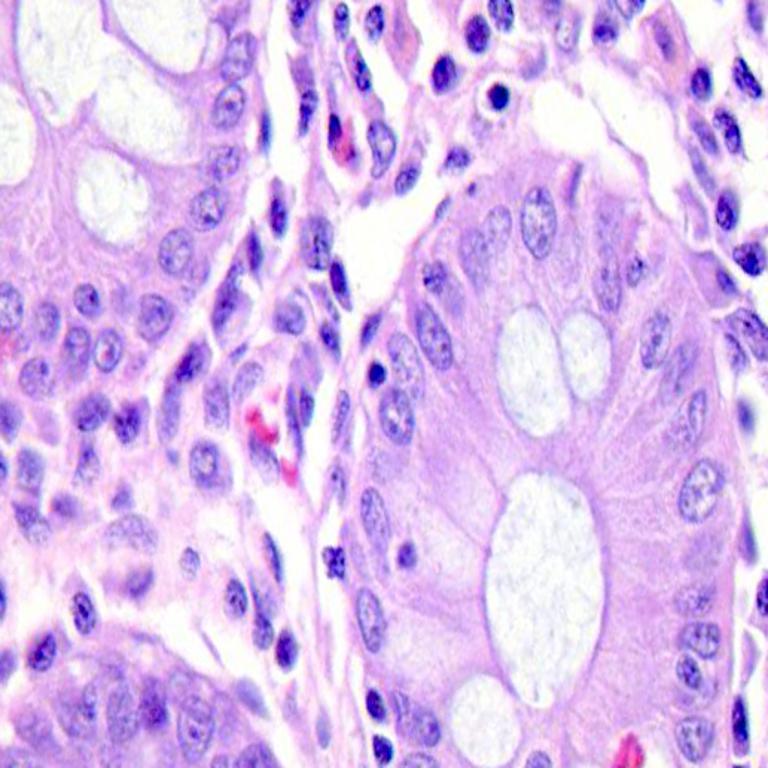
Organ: colon
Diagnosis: benign